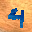
Label: 4